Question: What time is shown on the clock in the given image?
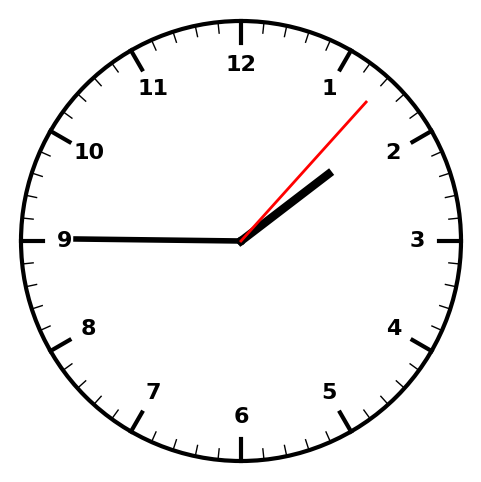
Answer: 01:45:07